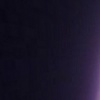
Label: space